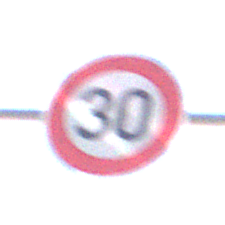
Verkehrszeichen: Geschwindigkeit30
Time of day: MorningAfternoon
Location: Outdoor (Nature)
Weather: Clear
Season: NotSpecified
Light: Natural